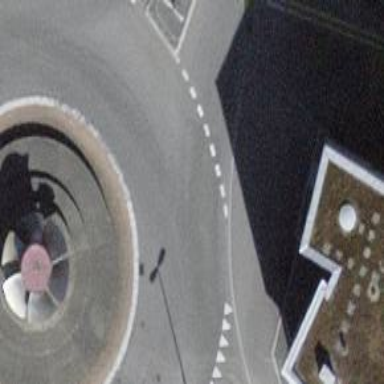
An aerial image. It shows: Footway with cobblestone surface.